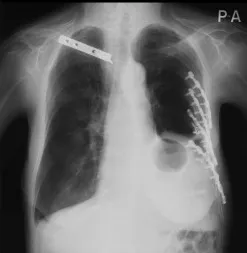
Chest X-ray and chest CT of case 1 Chest X-ray.
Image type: radiology (x_ray)